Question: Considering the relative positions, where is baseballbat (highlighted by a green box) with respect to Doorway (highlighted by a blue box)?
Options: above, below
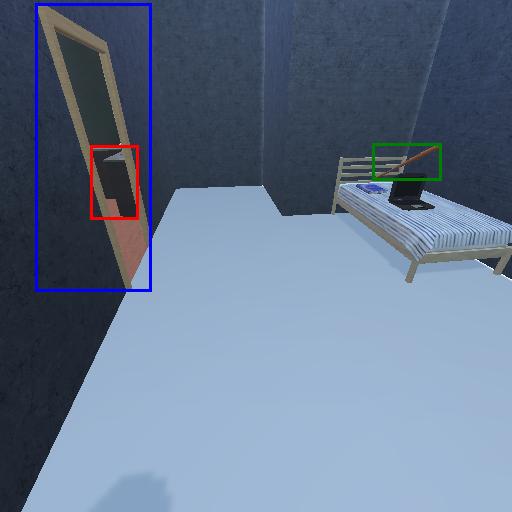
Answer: above